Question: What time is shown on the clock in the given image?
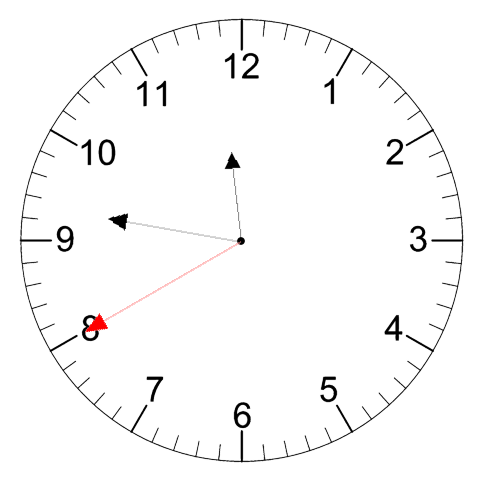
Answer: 11:46:40